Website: walmart
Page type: billing-address
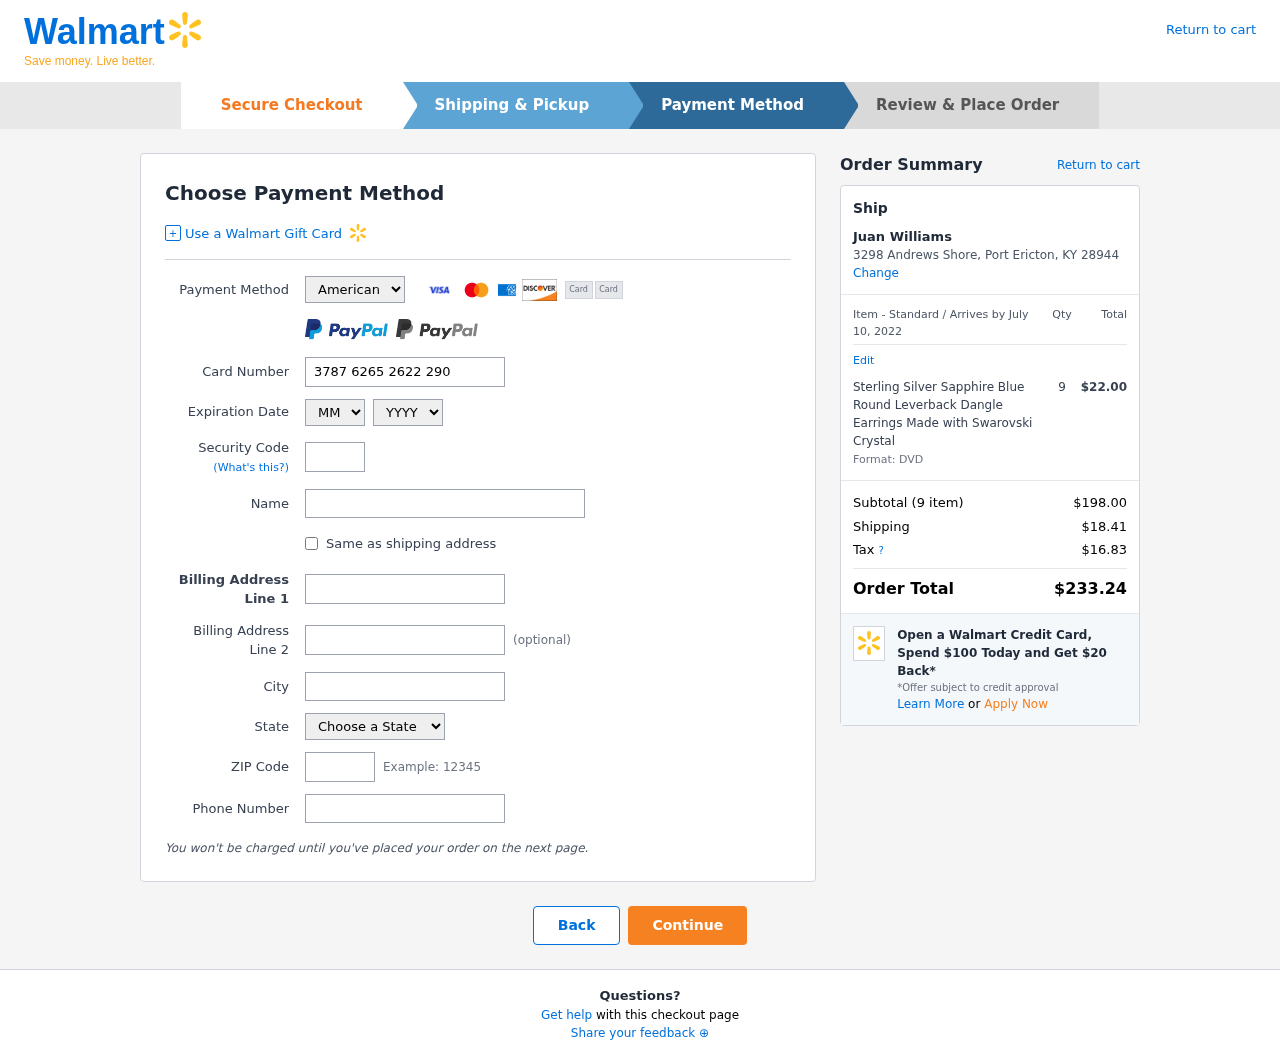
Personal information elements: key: PII_CARD_CVV
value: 4154
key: PII_CARD_EXPIRY_MONTH
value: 05
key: PII_CARD_EXPIRY_YEAR
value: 28
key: PII_CARD_NUMBER
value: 3787 6265 2622 290
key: PII_CARD_TYPE
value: American Express
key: PII_CITY
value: Port Ericton
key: PII_CITY_STATE_ZIP
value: Port Ericton, KY 28944
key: PII_FULLNAME
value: Juan Williams
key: PII_PHONE
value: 3054284330
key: PII_POSTCODE
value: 28944
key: PII_STATE
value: Kentucky
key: PII_STREET
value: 3298 Andrews Shore
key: PII_FULLNAME2
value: Juan Williams
Product elements: key: PRODUCT1_NAME
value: Sterling Silver Sapphire Blue Round Leverback Dangle Earrings Made with Swarovski Crystal
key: PRODUCT1_PRICE
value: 22
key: PRODUCT1_QUANTITY
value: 9
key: PRODUCT1_DESC
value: Format: DVD
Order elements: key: ORDER_DELIVERY_DATE
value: July 10, 2022
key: ORDER_NUM_ITEMS
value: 9
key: ORDER_SUBTOTAL
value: $198.00
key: ORDER_SHIPPING_COST
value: $18.41
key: ORDER_TAX
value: $16.83
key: ORDER_TOTAL
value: $233.24